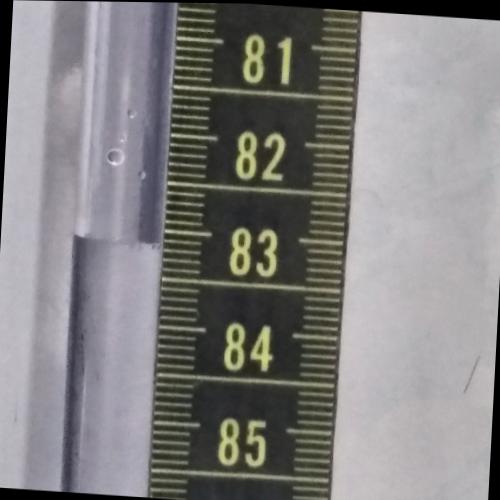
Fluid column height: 83.1 cm